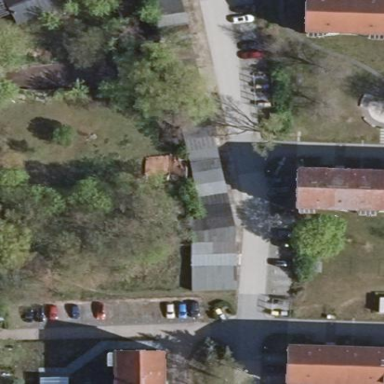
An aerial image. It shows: Group of garages.